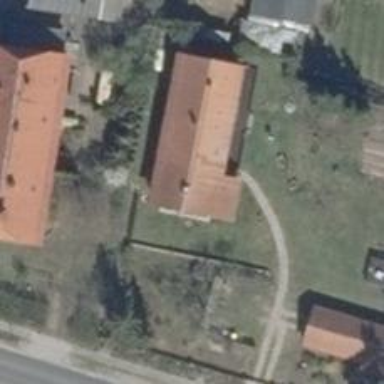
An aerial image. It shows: Apartment used for tourism.